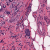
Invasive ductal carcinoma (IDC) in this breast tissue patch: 0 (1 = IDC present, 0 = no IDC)